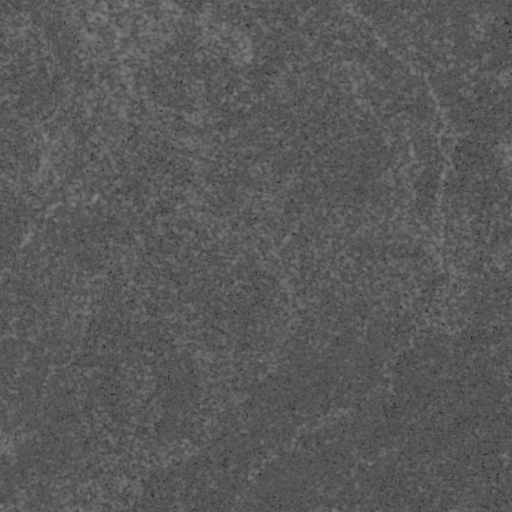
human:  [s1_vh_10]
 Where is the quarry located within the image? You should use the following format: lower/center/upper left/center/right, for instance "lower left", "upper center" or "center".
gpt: The quarry is located in the left of the image.
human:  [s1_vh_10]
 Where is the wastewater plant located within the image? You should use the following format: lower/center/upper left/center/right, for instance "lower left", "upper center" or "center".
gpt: The wastewater plant is located in the lower right of the image.
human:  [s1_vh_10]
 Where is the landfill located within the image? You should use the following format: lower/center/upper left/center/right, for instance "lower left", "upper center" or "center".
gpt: There is no landfill in the image.

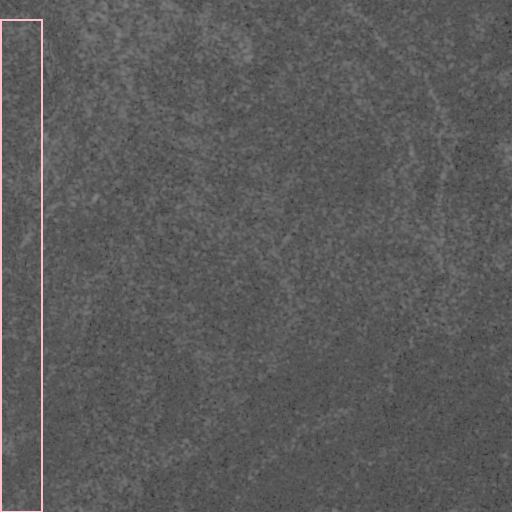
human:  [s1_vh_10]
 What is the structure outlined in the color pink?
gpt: The structure outlined in pink is a quarry.
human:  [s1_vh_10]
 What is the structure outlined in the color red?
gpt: There is no red outline.